Question: I know it's not a big deal, but I hate what my program is doing.
Here is the simple program I haWrite a program that asks the user for an integer and then prints out all of its factors. For example, when the user enters 150, the program should print 2, 3, 5, 5.
Here is my program (it works)
'''
import java.util.Scanner;
public class FirstProgram {
public static void main(String[] args) {
Scanner scan = new Scanner(System.in);
int number;
int divisor = 2;
System.out.println("Enter the number: ");
number = scan.nextInt();
while (number > 1) {
if ((number % (number / divisor)) == 0 && number > 0) {
number = number / divisor;
System.out.print(divisor);
if (number != 1)
System.out.print(", ");
}
else if ((number % (number / divisor)) != 0 && number > 1) {
divisor++;
if (number == 1) {
System.out.println(number);
System.out.println();
}
}
}
}
}
'''
the stupid problem that is driving me nuts is the final line in the transcript. When it prints 2, 3, 5, 5 the program ends and its ends on the same line. Here is a picture because I can't describe things:

I tried a few things, but being new at programming I didn't have many options to try. Thanks for the help!
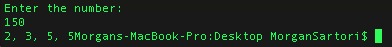
Answer: At the end of your main method just add
'''
System.out.println();
'''
So that it ends on a new line